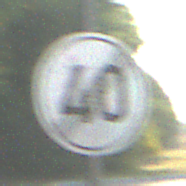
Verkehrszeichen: EndeGeschwindigkeit40
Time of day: MorningAfternoon
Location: Outdoor (Suburban)
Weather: Clear
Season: NotSpecified
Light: Natural